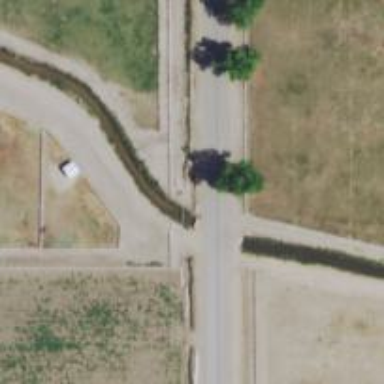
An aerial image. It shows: Culvert underpass for canal.